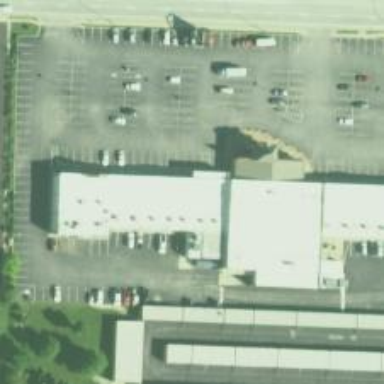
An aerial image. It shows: Pharmacy providing healthcare services.